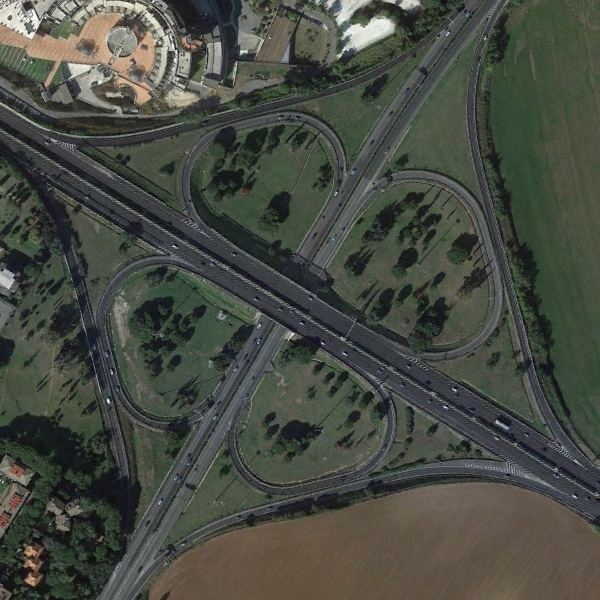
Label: Viaduct